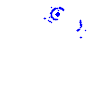
Particle: proton